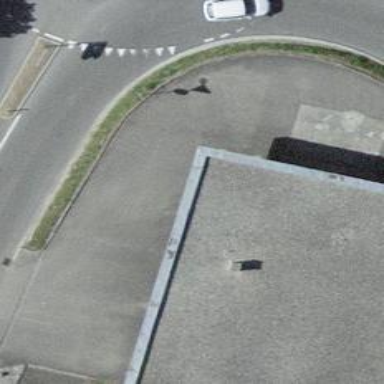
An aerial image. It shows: Commercial building with flat roof.